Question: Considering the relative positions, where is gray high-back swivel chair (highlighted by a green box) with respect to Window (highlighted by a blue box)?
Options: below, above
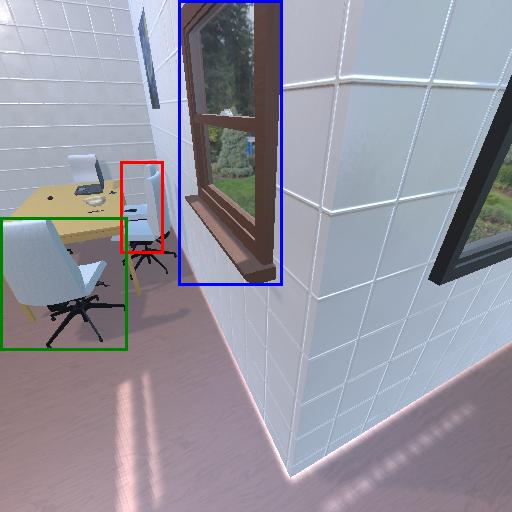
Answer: below